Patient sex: M
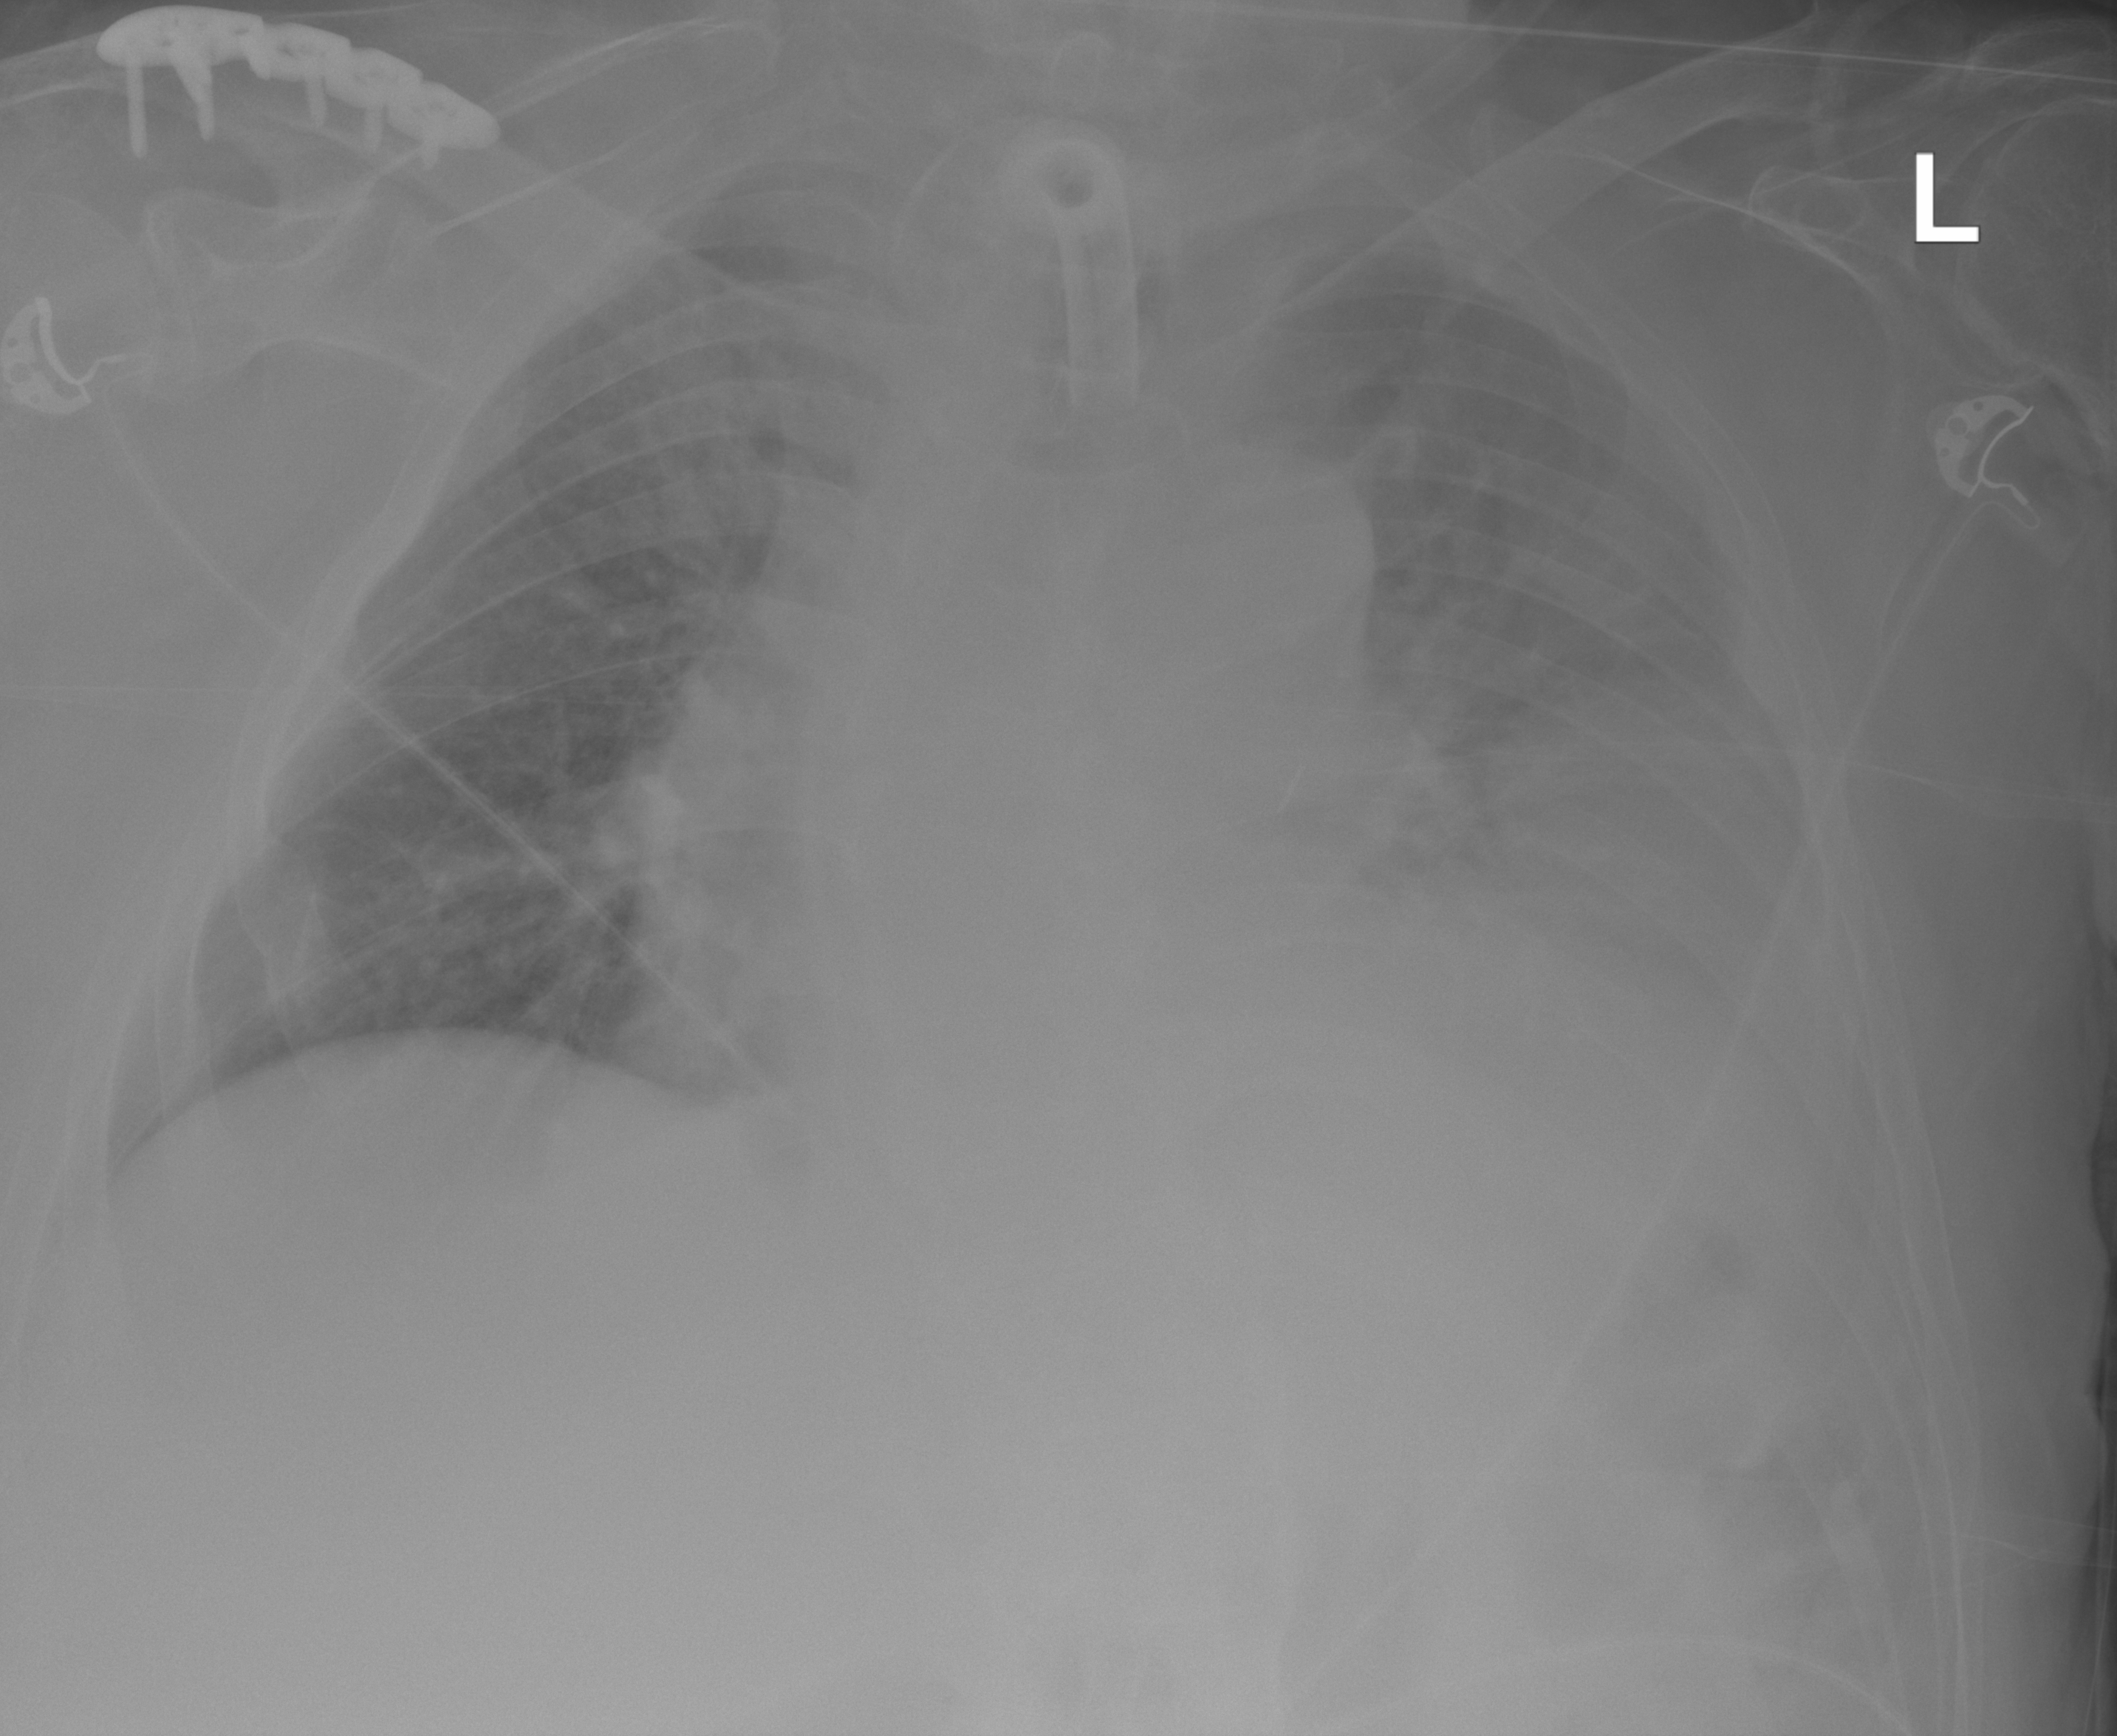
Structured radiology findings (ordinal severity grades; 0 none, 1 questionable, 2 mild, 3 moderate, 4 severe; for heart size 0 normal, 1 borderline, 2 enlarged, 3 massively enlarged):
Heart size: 2
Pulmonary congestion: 2
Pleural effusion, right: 0
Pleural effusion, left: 2
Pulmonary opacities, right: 2
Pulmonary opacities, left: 2
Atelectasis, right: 0
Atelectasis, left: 2